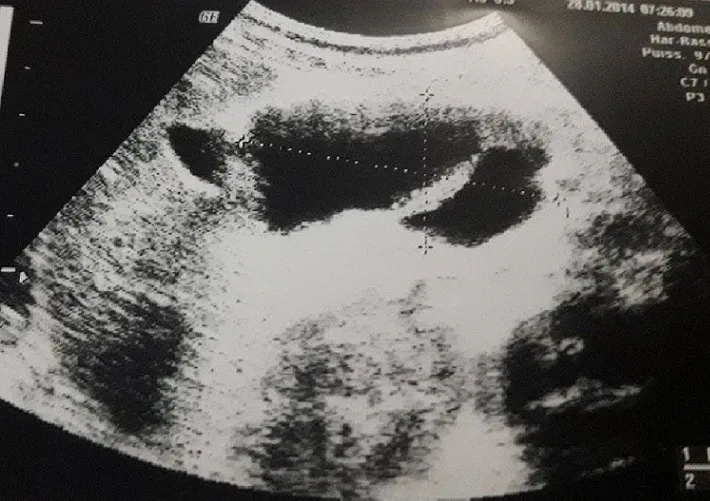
Ultrasound image showing a hepatic hilar multilocular cystic mass in contact with the anterior surface of the head of the pancreas.
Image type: radiology (ultrasound)